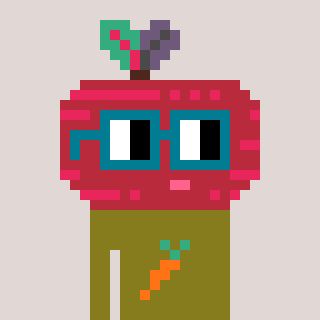
a pixel art character with square dark green glasses, a beet-shaped head and a gunk-colored body on a warm background